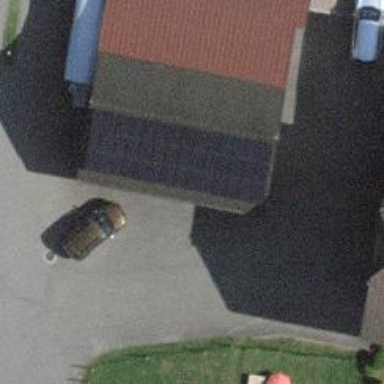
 consisting of solar photovoltaic panels."